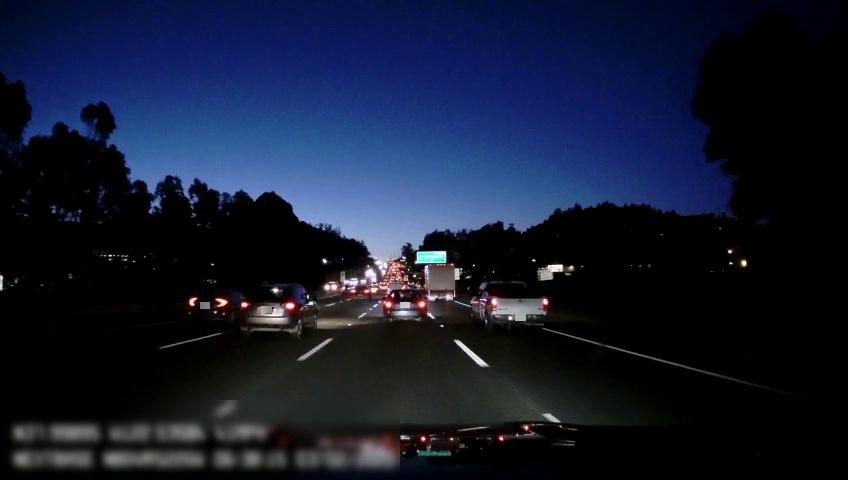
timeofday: Night
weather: Other
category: Drivable Space
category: Vehicles | Truck
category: Vehicles | Truck
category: Vehicles | SUV
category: Vehicles | SUV
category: Vehicles | Car
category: Vehicles | Car
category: Vehicles | Car
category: Vehicles | Car
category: Vehicles | Car
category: Vehicles | SUV
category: Lanes | Alternate Lane
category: Lanes | Alternate Lane
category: Lanes | Current Lane
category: Lanes | Current Lane
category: Lanes | Alternate Lane
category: Traffic | Signs
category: Traffic | Signs
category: Traffic | Signs